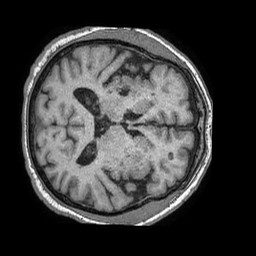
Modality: T1w
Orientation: axial
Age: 66
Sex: male
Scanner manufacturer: philips
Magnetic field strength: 1.5 T
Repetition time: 0.007688 s
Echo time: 0.003503 s